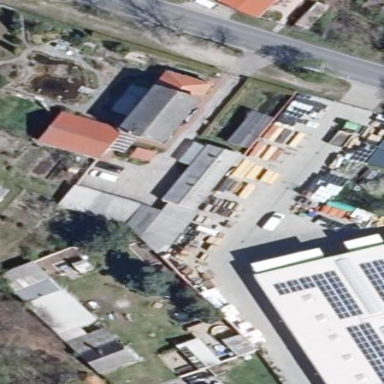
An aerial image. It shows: Building with flat grey roof.